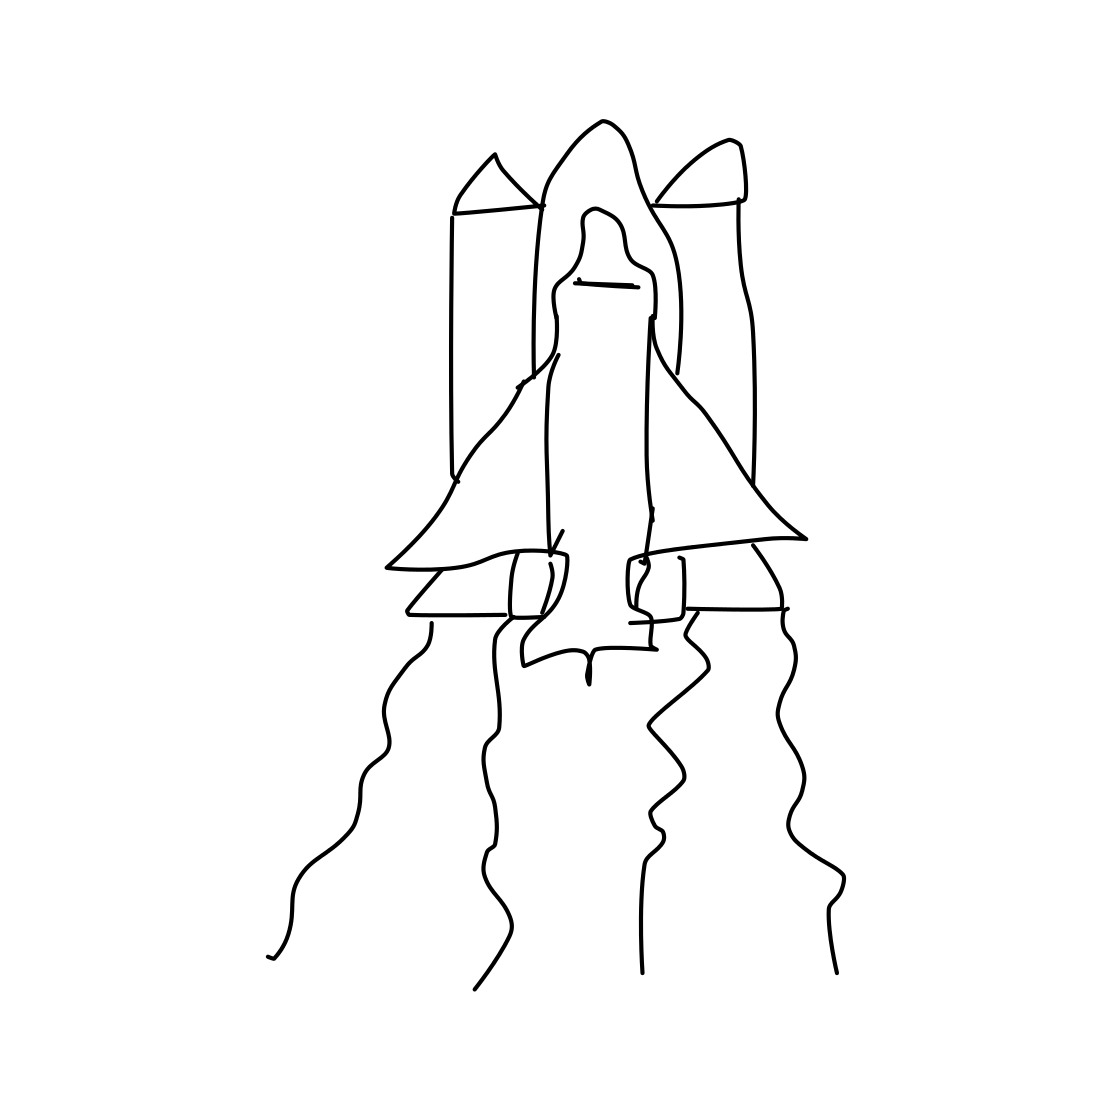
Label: space shuttle